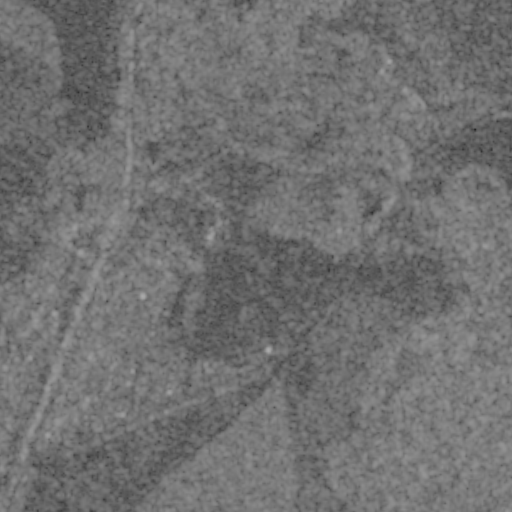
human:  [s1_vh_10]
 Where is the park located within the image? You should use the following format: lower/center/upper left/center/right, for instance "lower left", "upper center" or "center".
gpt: The park is located in the upper left of the image.
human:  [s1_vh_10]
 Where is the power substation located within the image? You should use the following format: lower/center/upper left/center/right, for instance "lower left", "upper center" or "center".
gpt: The power substation is located in the center left of the image.
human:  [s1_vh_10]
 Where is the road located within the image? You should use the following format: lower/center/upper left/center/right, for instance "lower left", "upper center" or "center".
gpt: There is no road in the image.

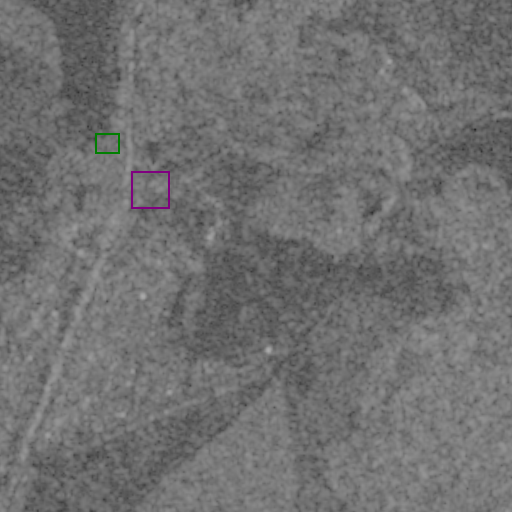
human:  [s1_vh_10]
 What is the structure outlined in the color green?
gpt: The structure outlined in green is a park.
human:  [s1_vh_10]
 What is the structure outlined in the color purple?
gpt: The structure outlined in purple is a power substation.
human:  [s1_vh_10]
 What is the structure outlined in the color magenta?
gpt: There is no magenta outline.